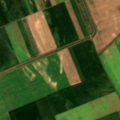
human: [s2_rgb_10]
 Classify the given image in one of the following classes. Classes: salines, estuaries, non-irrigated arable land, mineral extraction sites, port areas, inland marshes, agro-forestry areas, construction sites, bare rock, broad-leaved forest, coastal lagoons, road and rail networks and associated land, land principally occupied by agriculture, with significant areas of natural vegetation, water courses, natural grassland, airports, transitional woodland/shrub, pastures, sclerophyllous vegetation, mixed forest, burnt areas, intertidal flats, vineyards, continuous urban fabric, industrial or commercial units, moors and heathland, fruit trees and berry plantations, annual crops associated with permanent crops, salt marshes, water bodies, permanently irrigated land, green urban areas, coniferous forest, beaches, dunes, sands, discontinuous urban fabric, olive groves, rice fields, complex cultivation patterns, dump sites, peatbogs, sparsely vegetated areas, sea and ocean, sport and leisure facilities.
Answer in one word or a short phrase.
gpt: non-irrigated arable land